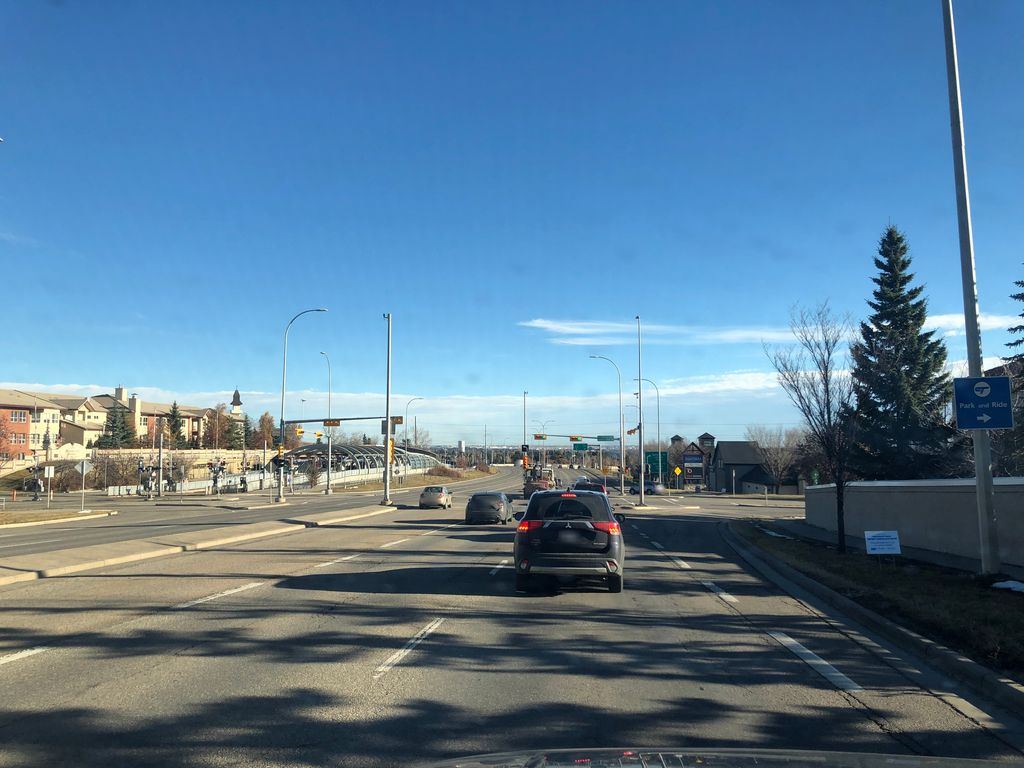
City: calgary